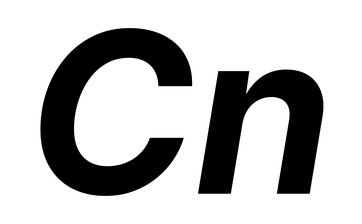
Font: Inter-Italic_Bold_Italic